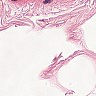
Metastatic tissue present: no